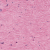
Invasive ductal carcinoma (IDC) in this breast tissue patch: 0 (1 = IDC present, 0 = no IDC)